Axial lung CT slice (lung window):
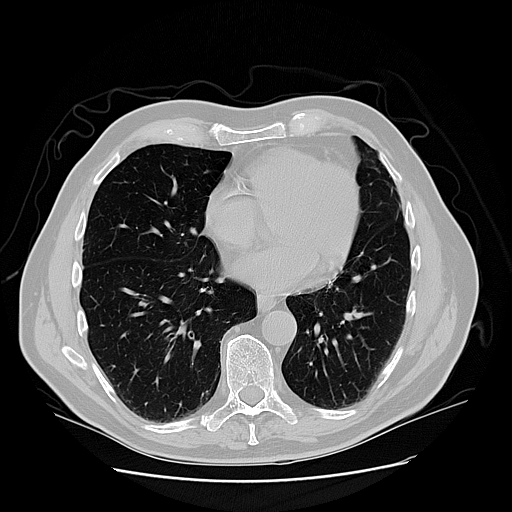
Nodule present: no